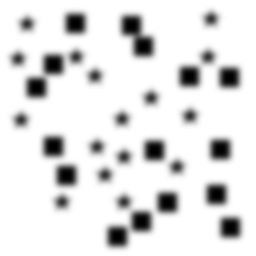
Squares: 16
Triangles: 0
Stars: 16
Total shapes: 32